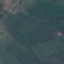
Land use / land cover: Pasture